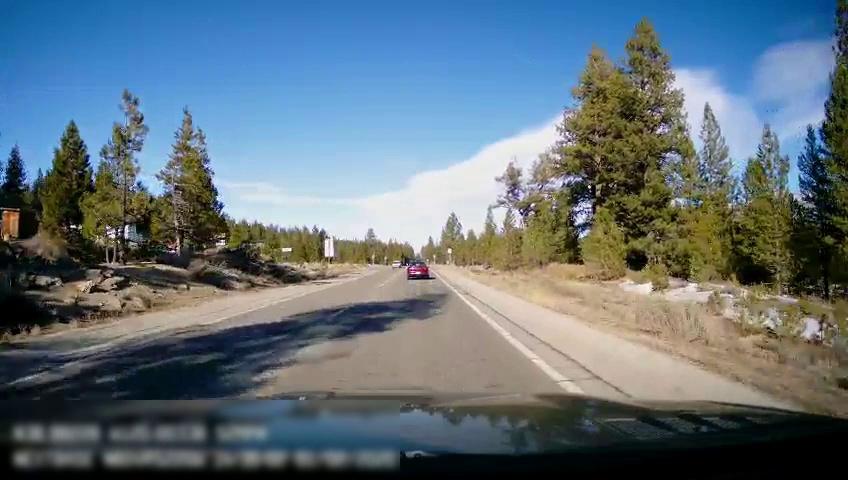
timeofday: Day
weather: Sunny
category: Drivable Space
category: Vehicles | Car
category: Lanes | Current Lane
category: Lanes | Current Lane
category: Lanes | Opposite Lane